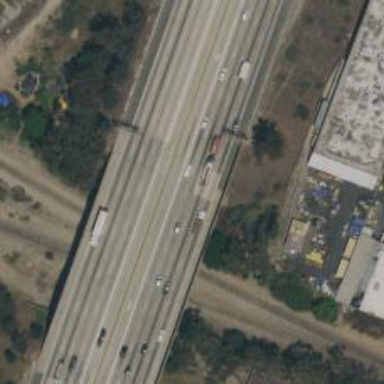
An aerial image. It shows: Motorway bridge.